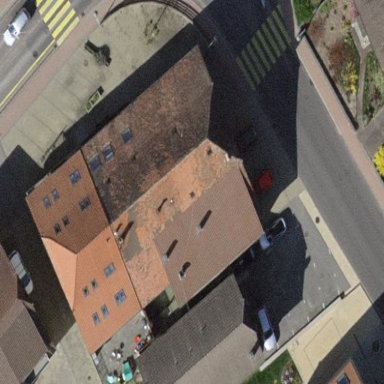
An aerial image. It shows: White restaurant building with half-hipped roof made of red roof tiles.